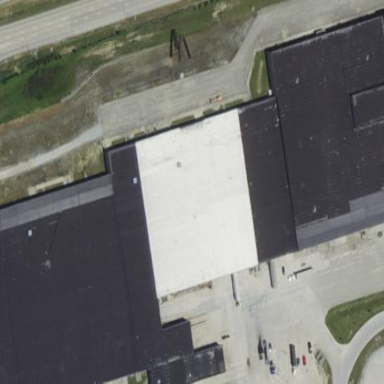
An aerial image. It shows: Industrial building.